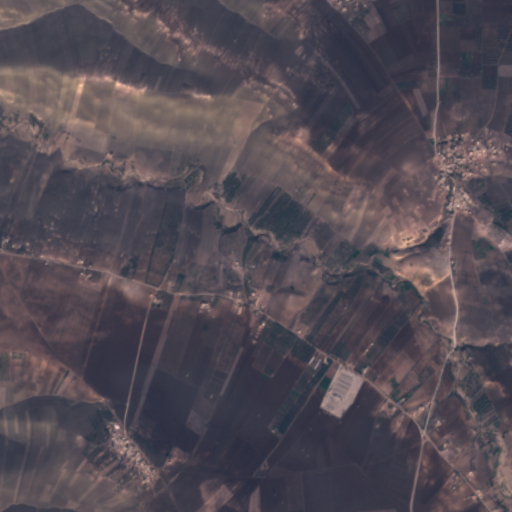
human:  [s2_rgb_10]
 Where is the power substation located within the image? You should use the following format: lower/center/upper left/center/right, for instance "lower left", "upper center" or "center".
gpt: The power substation is located in the lower right of the image.
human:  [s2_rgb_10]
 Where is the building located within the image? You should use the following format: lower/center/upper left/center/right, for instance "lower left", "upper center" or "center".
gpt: There is no building in the image.